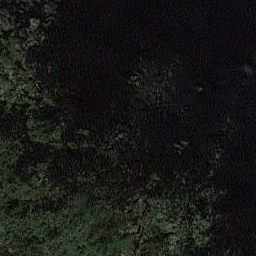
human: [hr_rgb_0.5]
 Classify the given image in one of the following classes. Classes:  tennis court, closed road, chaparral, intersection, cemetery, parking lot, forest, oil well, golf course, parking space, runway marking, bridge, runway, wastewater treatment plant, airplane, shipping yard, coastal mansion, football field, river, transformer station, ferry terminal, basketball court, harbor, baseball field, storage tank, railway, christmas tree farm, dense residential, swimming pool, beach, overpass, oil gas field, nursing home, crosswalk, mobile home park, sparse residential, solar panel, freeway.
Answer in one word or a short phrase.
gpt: forest